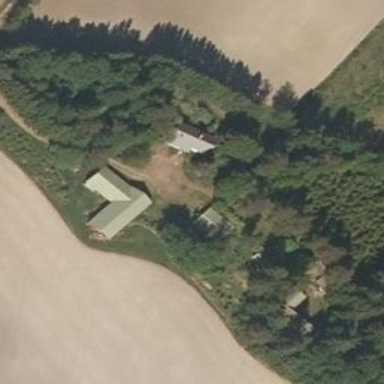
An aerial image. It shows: Farmyard area.